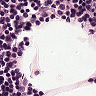
Metastatic tissue present: no